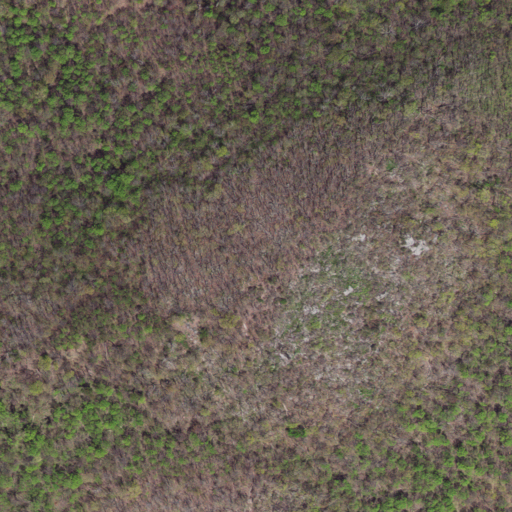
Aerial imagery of mountain in Virginia named Weaver Knob containing only deciduous forest